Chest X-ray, PA view. Patient: 65 years old, sex F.
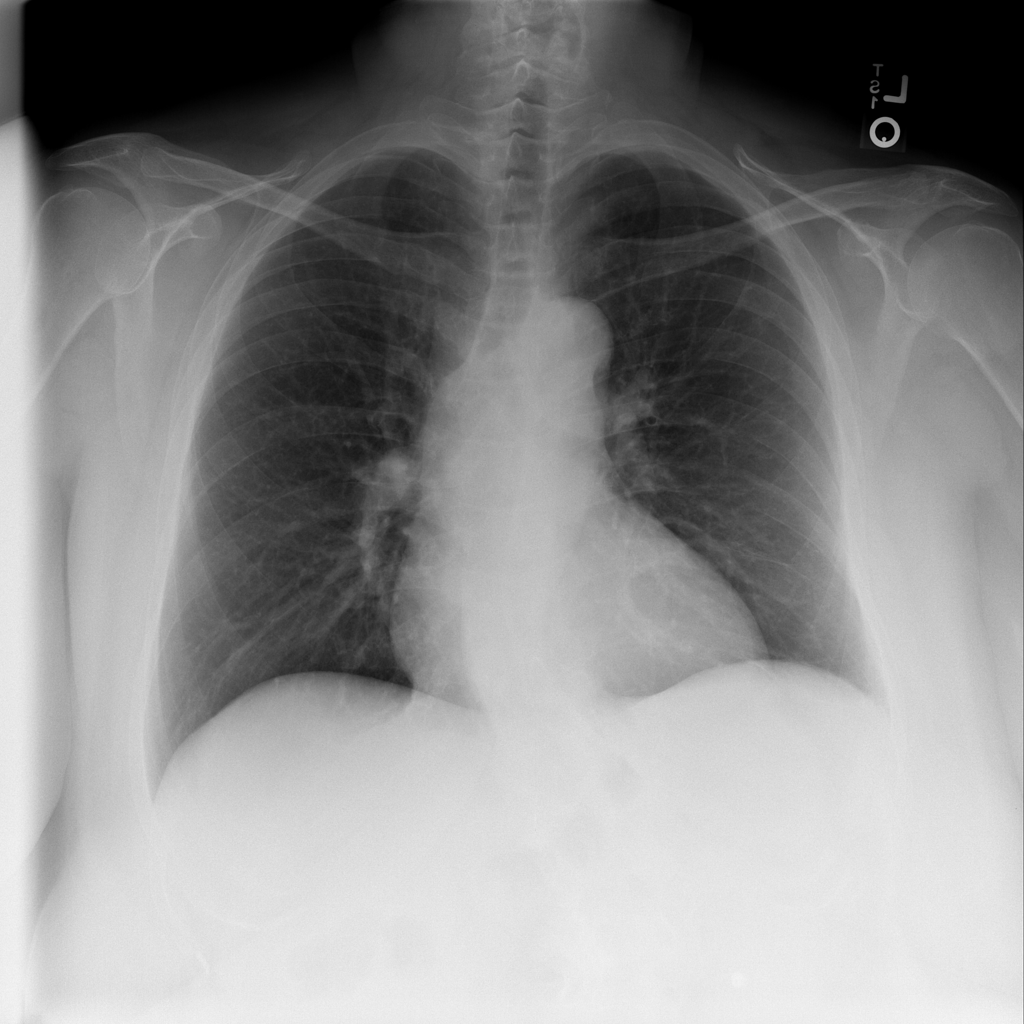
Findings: No Finding